Question: I'm trying to get information from both tables 'model' and 'user_model' but without success.
Tables have relations like these :

So i use HQL request to get this informations, here is the :
'''
@Repository
public interface UserRepository extends JpaRepository<User, Long> {
User findByUsername(String username);
@Query("SELECT m, um.hasWriteAccess FROM Model as m, UserModel as um "
+ "INNER JOIN m.userModel "
+ "INNER JOIN um.user as u "
+ "WHERE u.username=:username")
List<Model> findModelsForUser(@Param("username") String username);
}
'''
But i get duplicate information without the 'hasWriteAccess' field? Hum, what did i forget ? I don't understand why it doesn't work while the same SQL query gives me the expected result...
Here is the result i get :
'''
{
"models": [
{
"displayName": "model1",
"type": "type1",
"description": "description model1",
...
=> Missing : "hasWriteAccess" : "1"
},
{
"displayName": "model1",
"type": "type1",
"description": "description model1",
...
=> Missing : "hasWriteAccess" : "1"
},
{
"displayName": "model4",
"type": "type2",
"description": "description model4",
...
=> Missing : "hasWriteAccess" : "1"
},
{
"displayName": "model4",
"type": "type2",
"description": "description model4",
...
=> Missing : "hasWriteAccess" : "1"
},
...
],
"CENTRAL_GIT_URL": "xxxx",
"CENTRAL_GIT_USER": "xxxx",
"CENTRAL_GIT_PASS": "xxxx"
}
'''
This is the with which I call the service that initiates the request :
'''
@PostMapping("/authentication")
public ResponseEntity<HashMap> process(@RequestBody Map<String, String> request) throws Exception {
List<Model> models = new ArrayList<Model>();
models = genericService.findModelsForUser( request.get("username"));
HashMap<String, Object> map = new HashMap<>();
map.put("CENTRAL_GIT_USER", env.getProperty("spring.constant.git.central.user"));
map.put("CENTRAL_GIT_PASS", env.getProperty("spring.constant.git.central.password"));
map.put("CENTRAL_GIT_URL", env.getProperty("spring.constant.git.central.url"));
map.put("models",models);
return new ResponseEntity<HashMap>(map, HttpStatus.OK);
}
'''
It may be useful to show my entities. So I have :
'''
@Entity
@Table(name = "user")
@JsonIgnoreProperties(value = { "password" })
public class User implements Serializable {
private static final long serialVersionUID = 7182498683194688448L;
@Id
@GeneratedValue(strategy = GenerationType.AUTO)
@Column(name = "user_id")
private Long id;
...
@ElementCollection
@CollectionTable(name = "user_role", joinColumns = @JoinColumn(name = "user_id"))
@Column(name = "role_name")
private List<String> roles = new ArrayList<>();
@OneToMany(mappedBy="user",cascade = CascadeType.ALL)
@JsonBackReference
private List<UserModel> userModel;
... getters ans setters
'''
And :
'''
@Entity
@Table(name="model")
public class Model implements Serializable {
private static final long serialVersionUID = 1125066441066336997L;
@Id
@GeneratedValue(strategy=GenerationType.AUTO)
@Column(name="model_id")
private Long id;
...
@OneToMany(mappedBy="model",cascade = CascadeType.ALL)
@JsonBackReference
private List<UserModel> userModel;
... getters and setters
'''
And :
'''
@Entity
@Table(name="user_model")
public class UserModel implements Serializable{
private static final long serialVersionUID = 1L;
@Id
@GeneratedValue(strategy=GenerationType.AUTO)
@Column(name = "user_model_id")
private long id;
@ManyToOne
@JoinColumn(name="user_id")
@JsonManagedReference
private User user;
@ManyToOne
@JoinColumn(name="model_id")
@JsonManagedReference
private Model model;
@Column(name="is_activated")
private boolean isActivated;
@Column(name="has_write_access")
private boolean hasWriteAccess;
... getters and setters
'''
Can you tell me where is my mistake ? Thanks
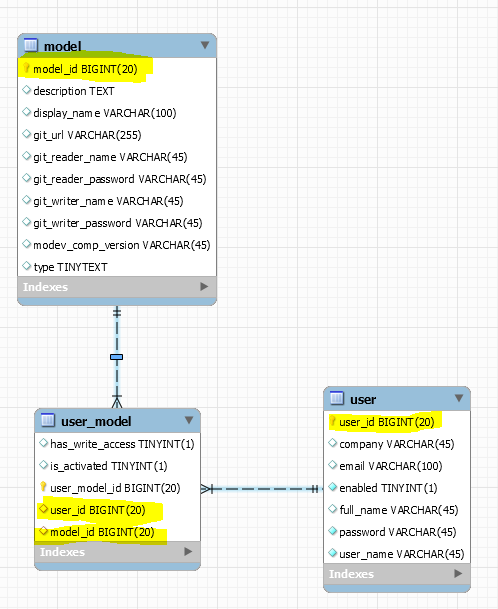
Answer: To workaround this issue try to use 'distinct' in the query:
'''
@Query("select distinct m from Model m join m.userModel um join um.user u where u.username = ?1")
List<Model> findModelsByUserName(String userName);
'''
I think there is a bug in Spring Data JPA that leads to this situation.
See my '<URL>' about this problem.
Also to workaround the issue try to use <URL>...